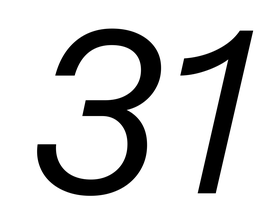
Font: InstrumentSans-Italic_Italic